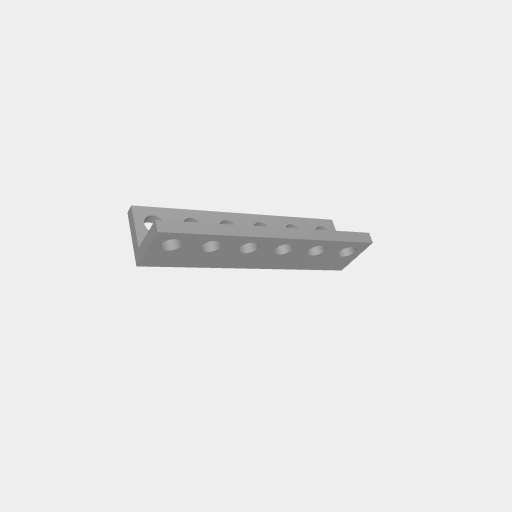
Part: LBeam6H